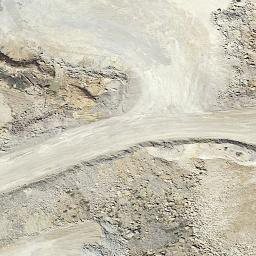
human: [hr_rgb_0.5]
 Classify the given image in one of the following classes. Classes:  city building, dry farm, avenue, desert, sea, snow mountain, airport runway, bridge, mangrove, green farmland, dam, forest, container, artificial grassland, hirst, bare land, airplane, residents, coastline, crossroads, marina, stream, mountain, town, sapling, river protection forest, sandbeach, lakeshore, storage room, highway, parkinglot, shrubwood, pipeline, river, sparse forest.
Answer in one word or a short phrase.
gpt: bare land